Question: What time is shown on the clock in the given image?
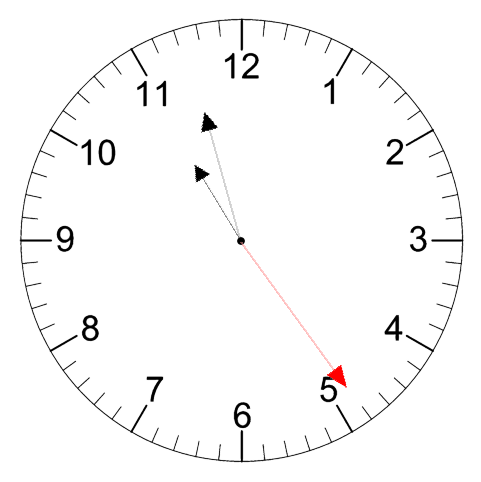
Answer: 10:57:24